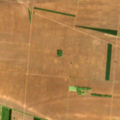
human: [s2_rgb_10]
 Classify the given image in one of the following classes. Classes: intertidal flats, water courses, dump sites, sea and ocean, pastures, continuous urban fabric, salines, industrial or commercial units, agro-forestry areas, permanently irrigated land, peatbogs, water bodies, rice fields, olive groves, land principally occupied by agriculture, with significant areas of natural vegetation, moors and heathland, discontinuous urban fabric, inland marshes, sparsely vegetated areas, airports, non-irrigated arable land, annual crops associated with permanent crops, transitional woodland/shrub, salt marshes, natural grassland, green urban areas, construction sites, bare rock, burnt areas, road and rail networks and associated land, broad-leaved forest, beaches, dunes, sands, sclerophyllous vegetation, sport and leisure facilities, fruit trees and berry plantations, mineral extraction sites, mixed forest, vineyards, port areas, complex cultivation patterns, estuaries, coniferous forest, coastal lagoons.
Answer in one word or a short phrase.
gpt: non-irrigated arable land